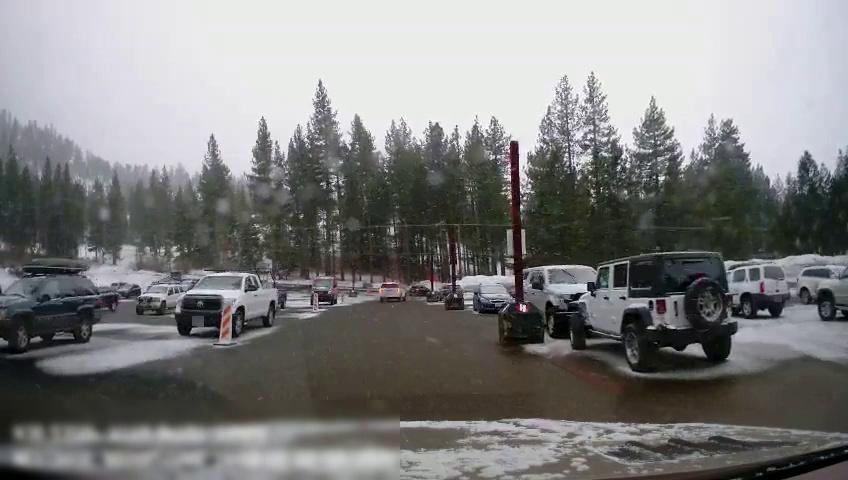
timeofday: Day
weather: Snowy
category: Vehicles | Car
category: Vehicles | Car
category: Vehicles | SUV
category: Vehicles | SUV
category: Vehicles | SUV
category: Vehicles | Truck
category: Vehicles | Truck
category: Vehicles | Van
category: Vehicles | SUV
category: Vehicles | Car
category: Vehicles | Truck
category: Vehicles | SUV
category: Vehicles | SUV
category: Vehicles | SUV
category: Drivable Space